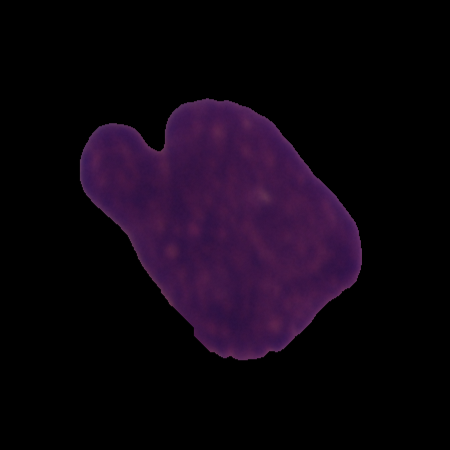
Label: cancer